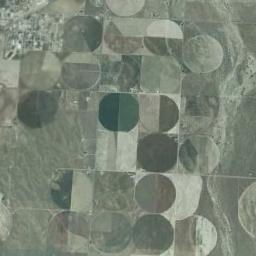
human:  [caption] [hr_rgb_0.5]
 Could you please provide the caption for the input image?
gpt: There is only a complete circle of farmland in the lower right corner .

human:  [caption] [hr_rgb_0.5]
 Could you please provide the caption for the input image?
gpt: Many green, Khaki and tan mixed circular farmlands, Including irregular and semicircular .

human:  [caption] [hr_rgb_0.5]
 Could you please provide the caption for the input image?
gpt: There are some green circle farmland and some bare circle farmland .

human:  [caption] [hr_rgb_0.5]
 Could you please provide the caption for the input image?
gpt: Several circular farmlands with different colors are surrounded by wasteland and a village beside .

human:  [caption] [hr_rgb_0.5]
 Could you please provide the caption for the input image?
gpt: There are many circular farmlands of the same size distributed irregularly .